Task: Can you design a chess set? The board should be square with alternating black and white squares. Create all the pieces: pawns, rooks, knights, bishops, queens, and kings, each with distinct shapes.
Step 204:
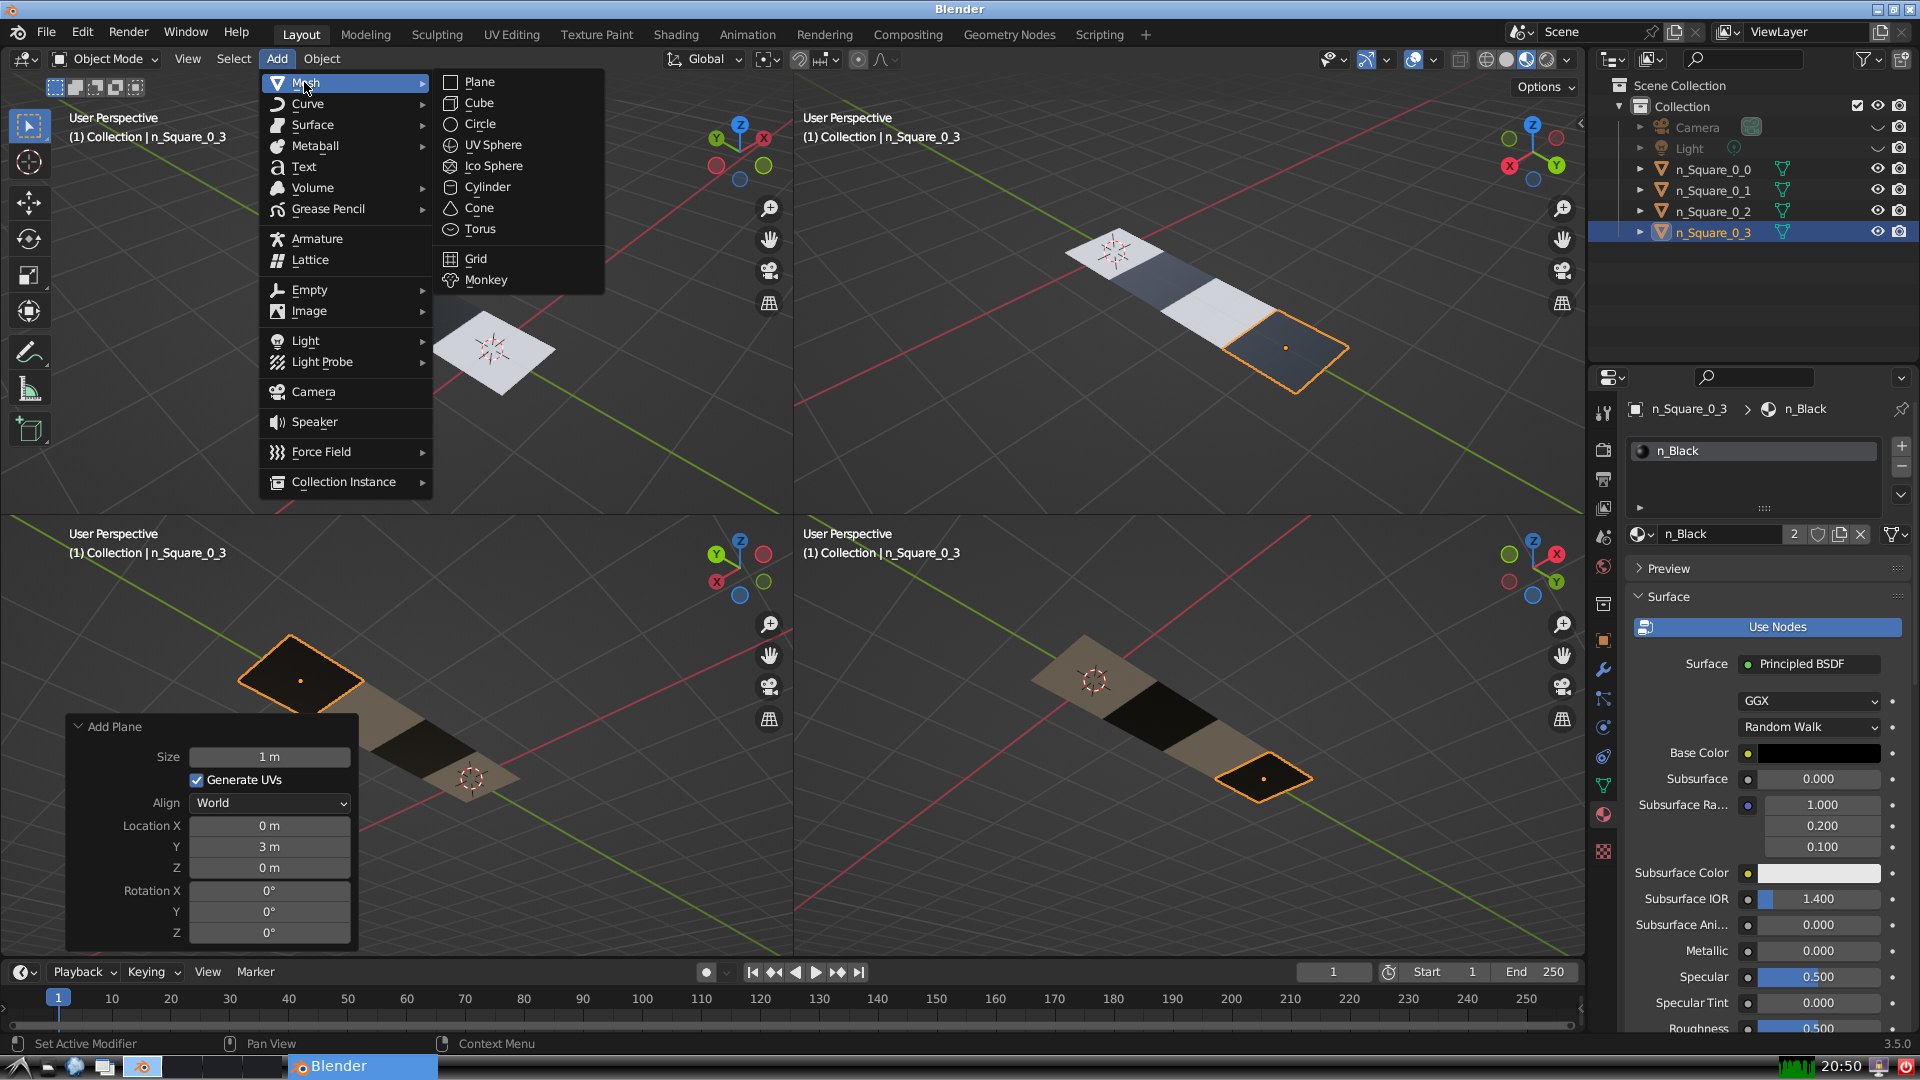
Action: {"mouse_move": [499, 79]}